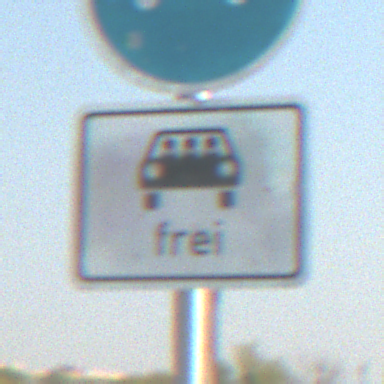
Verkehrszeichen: MehrfachbesetzePersonenkraftwagenFrei
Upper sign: Busssonderstreifen
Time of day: MorningAfternoon
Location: Outdoor (Special)
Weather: Clear
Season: NotSpecified
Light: Natural